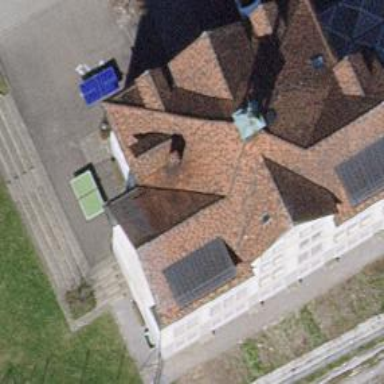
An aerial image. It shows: Kindergarten.